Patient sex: M
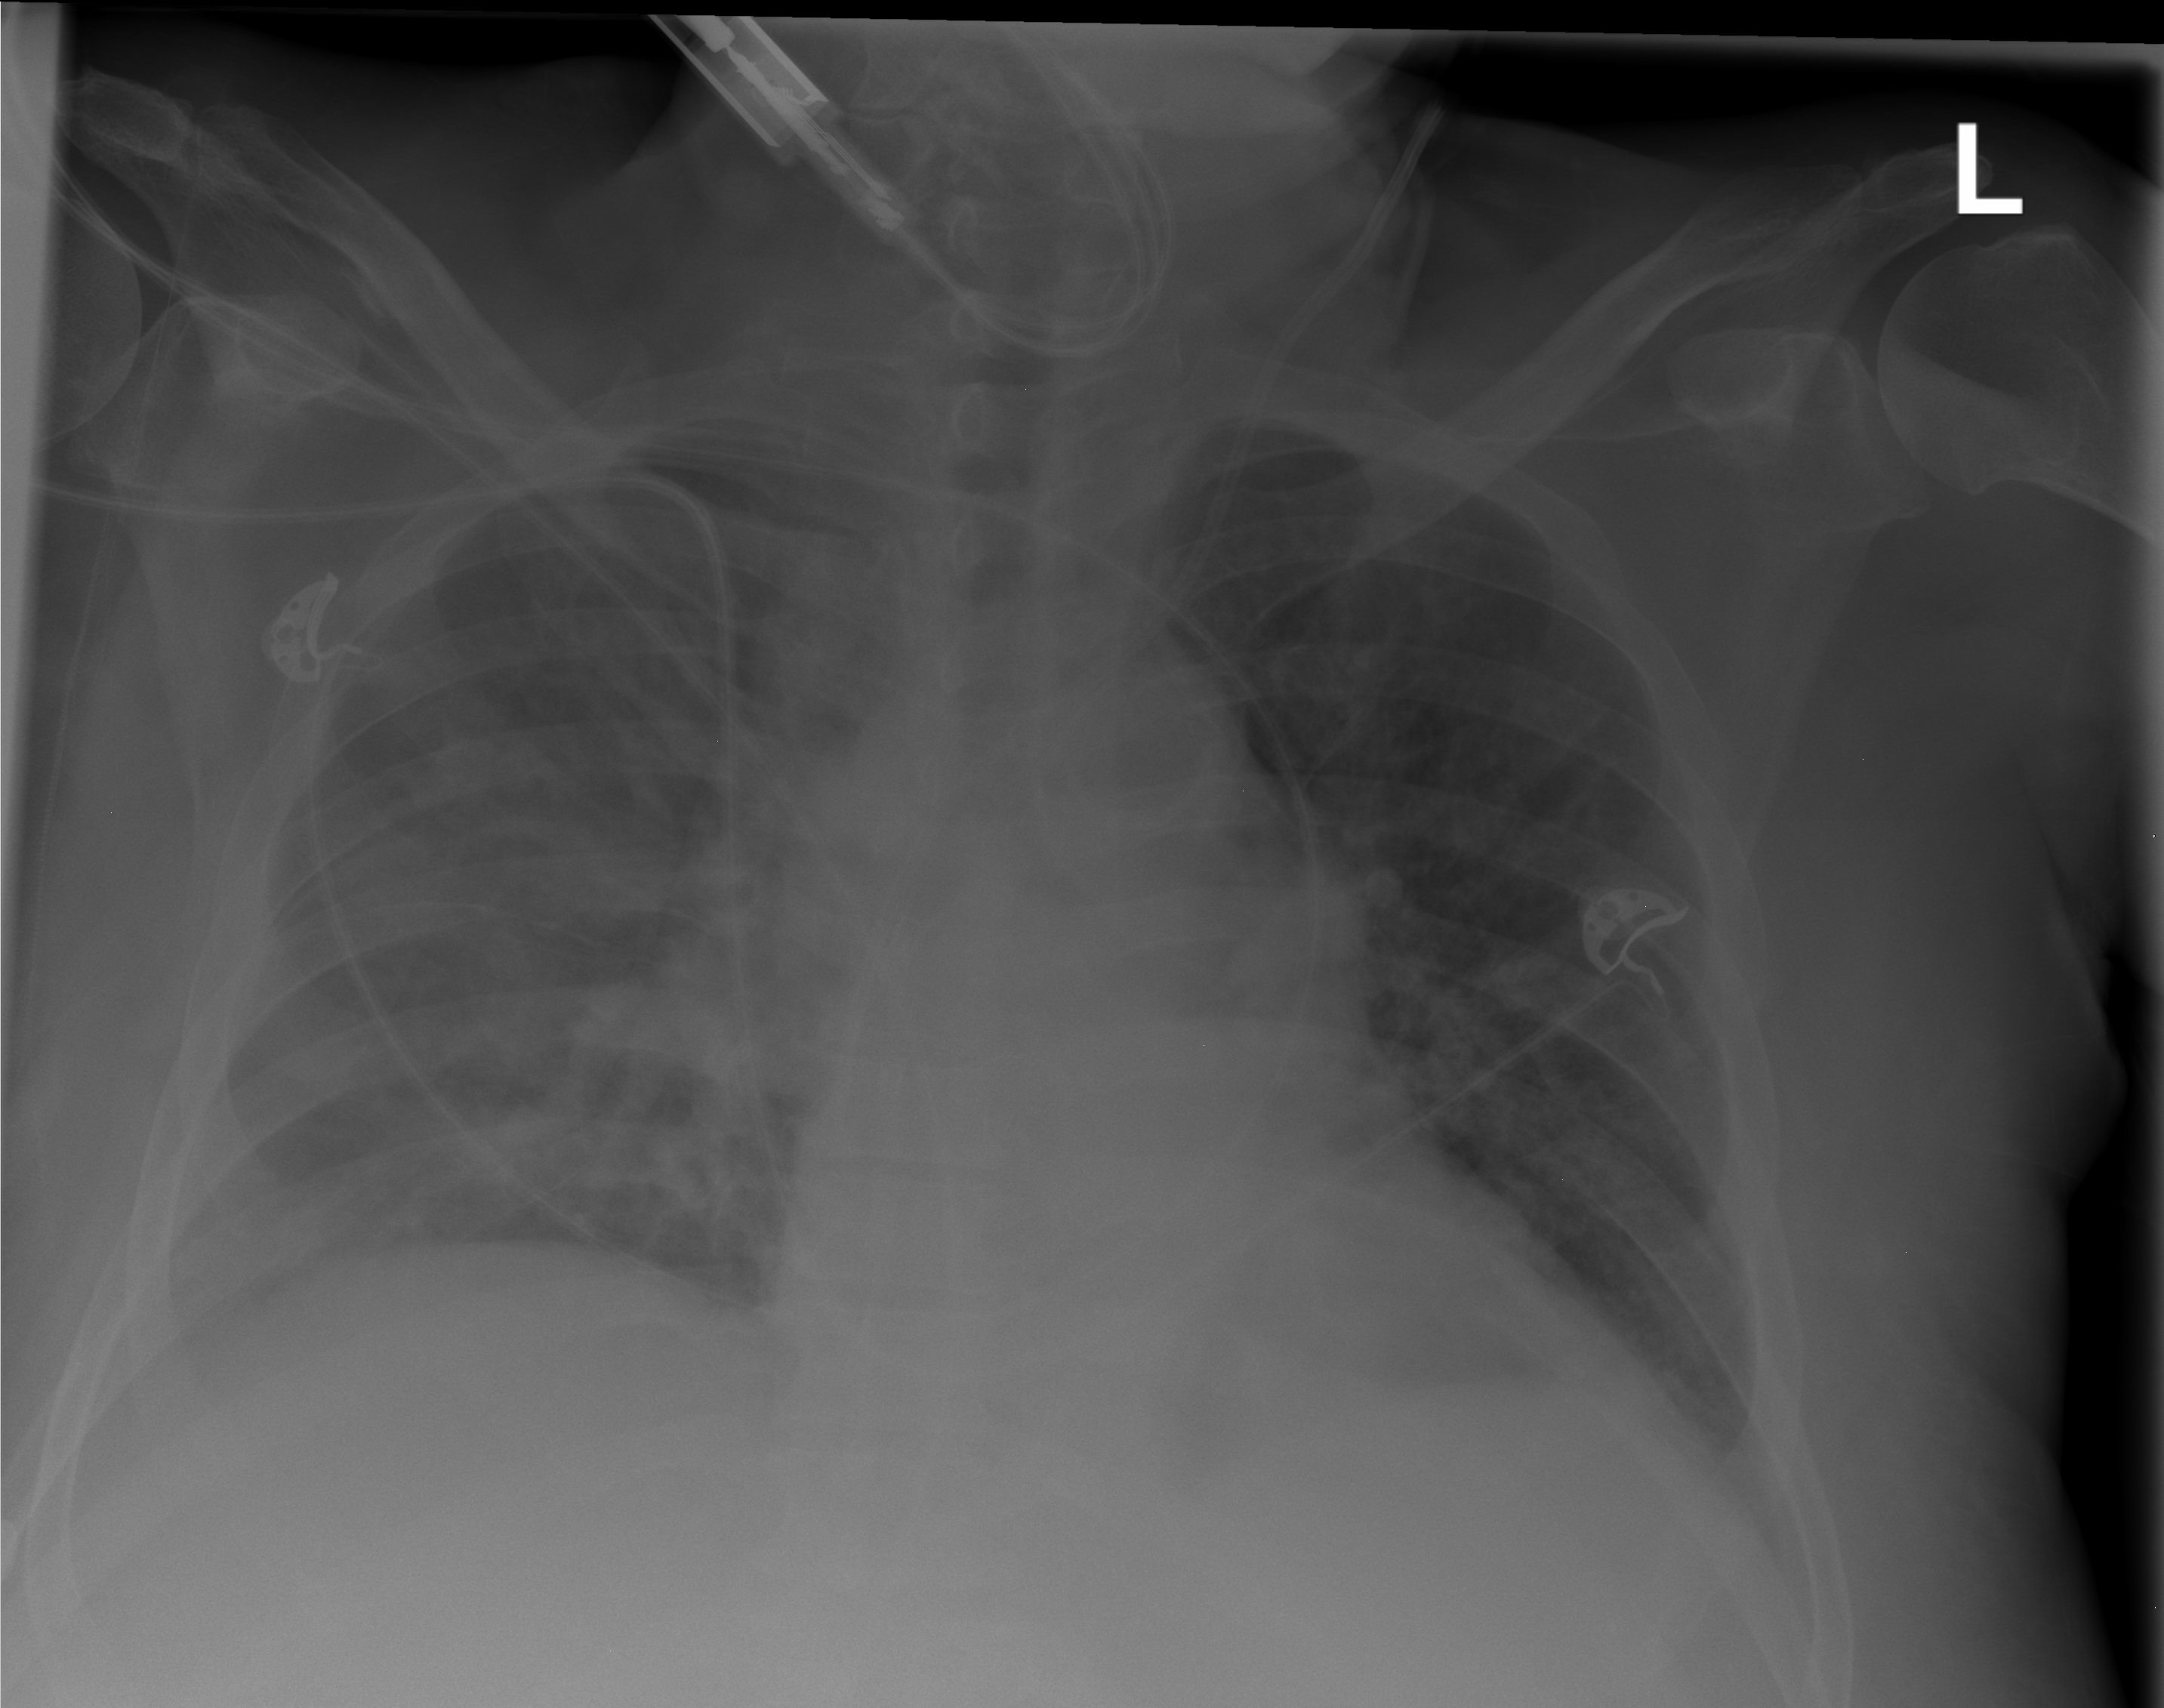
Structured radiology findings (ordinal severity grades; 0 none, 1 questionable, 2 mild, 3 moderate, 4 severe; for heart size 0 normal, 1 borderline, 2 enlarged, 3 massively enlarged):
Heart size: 1
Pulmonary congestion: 2
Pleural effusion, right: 2
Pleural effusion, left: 0
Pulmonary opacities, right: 0
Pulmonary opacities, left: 0
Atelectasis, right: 2
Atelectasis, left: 2